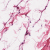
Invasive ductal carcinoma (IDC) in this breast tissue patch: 0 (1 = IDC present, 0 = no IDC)